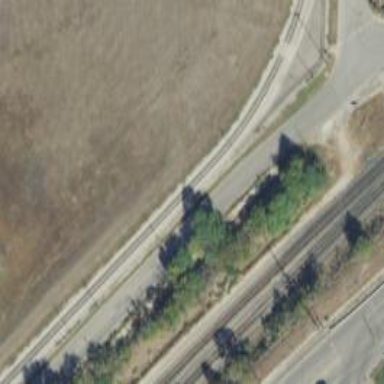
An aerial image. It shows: Disused railway spur line.